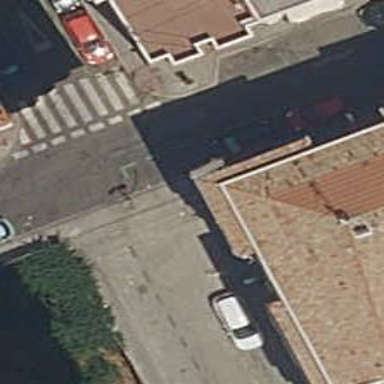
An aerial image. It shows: Set of steps made of paving stones.